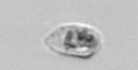
Label: Amoeba